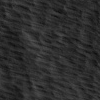
Atmospheric dust classification: not_dusty